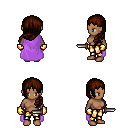
a pixel art fantasy rpg character, female body template, human, dark skin, lavender cape, gold greaves, brown left-swept hairstyle, gold gloves, dagger, four views (front, back, left, right), 2x2 character sprite sheet, small pixel art, hard edges, no anti-aliasing